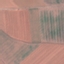
Land use / land cover: AnnualCrop